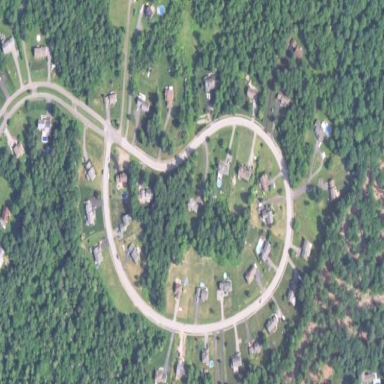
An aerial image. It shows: Located in suburban residential area.